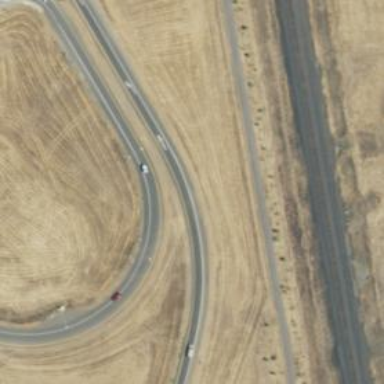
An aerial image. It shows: Asphalt motorway link.